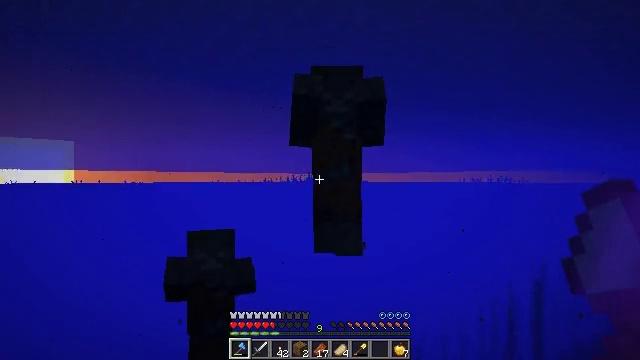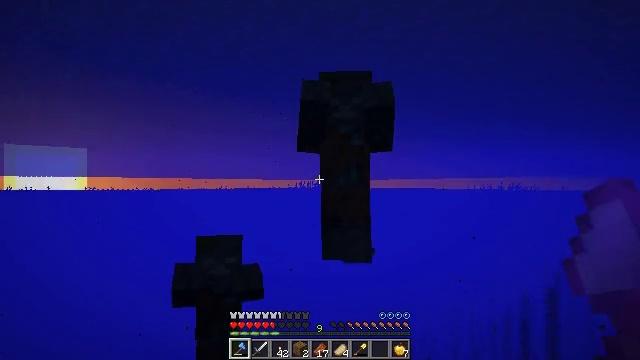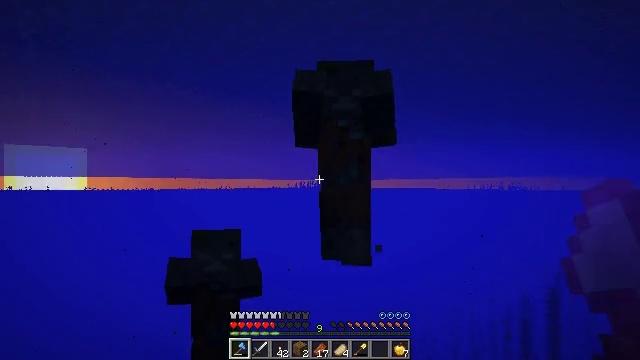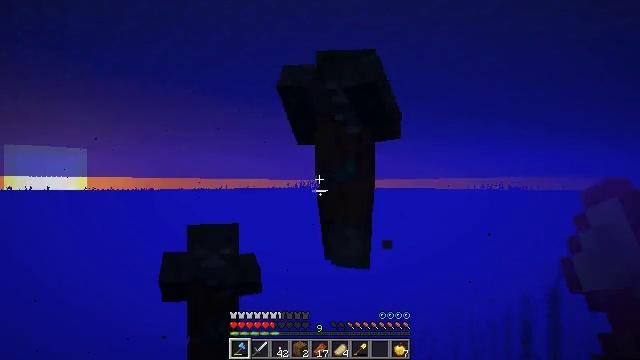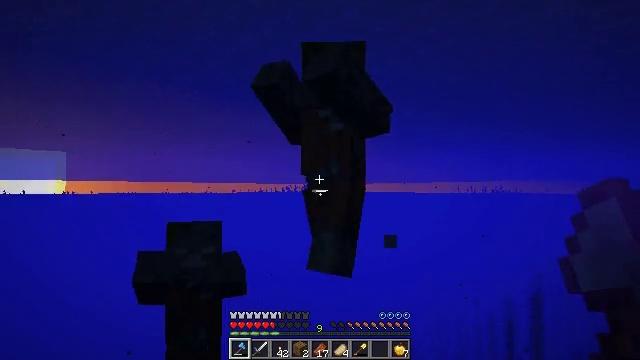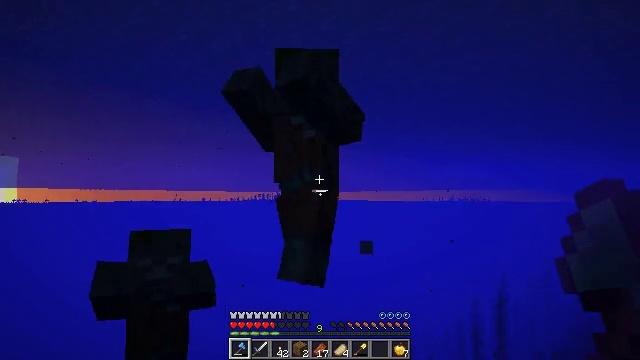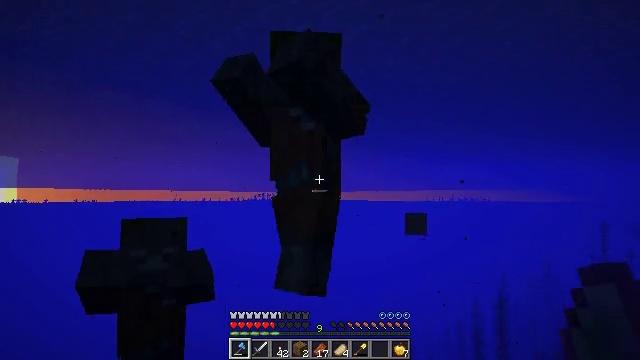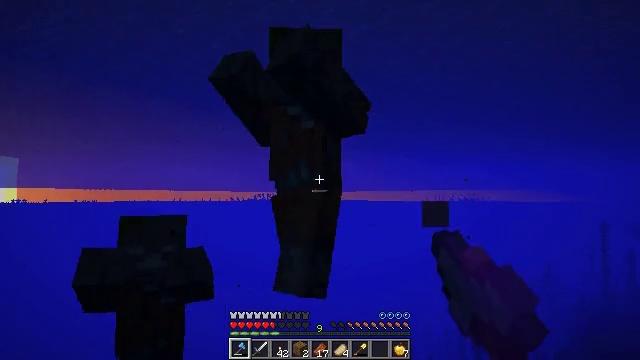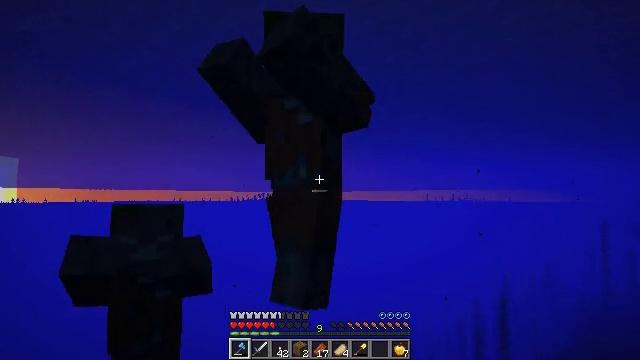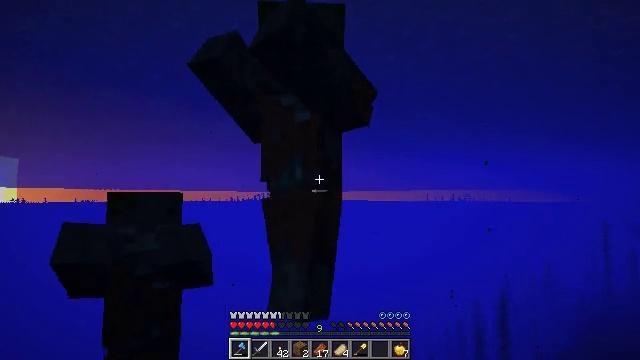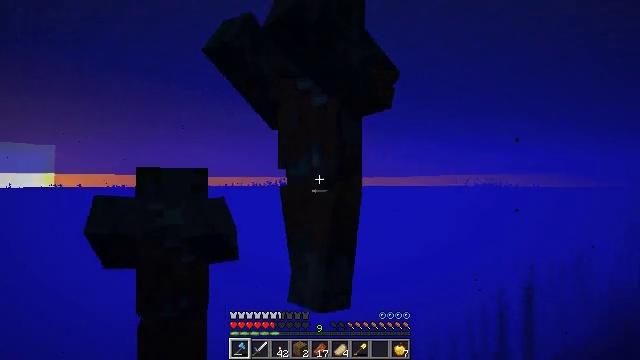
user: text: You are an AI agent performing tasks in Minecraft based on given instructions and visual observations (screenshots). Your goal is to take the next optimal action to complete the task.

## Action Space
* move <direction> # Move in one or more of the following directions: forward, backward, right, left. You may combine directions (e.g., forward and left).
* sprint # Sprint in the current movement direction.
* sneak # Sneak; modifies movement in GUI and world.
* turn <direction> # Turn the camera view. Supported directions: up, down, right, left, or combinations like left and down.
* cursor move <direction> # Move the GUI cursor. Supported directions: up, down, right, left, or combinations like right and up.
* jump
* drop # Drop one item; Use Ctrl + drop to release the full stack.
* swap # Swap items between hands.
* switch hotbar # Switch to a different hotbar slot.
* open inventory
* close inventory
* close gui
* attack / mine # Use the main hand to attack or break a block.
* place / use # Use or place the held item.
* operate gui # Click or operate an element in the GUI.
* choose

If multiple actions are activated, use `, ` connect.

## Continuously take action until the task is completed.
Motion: motion action
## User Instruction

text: Hunt the drowned.
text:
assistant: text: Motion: move forward, turn left and up
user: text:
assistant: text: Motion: move forward
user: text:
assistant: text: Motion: move forward
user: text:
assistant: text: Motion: move forward, turn right
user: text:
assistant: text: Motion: move forward, turn right and up
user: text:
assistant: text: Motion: move forward, attack / mine
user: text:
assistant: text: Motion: move forward, attack / mine
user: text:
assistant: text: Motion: attack / mine
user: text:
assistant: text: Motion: move back
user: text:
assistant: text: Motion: move back, turn left and down
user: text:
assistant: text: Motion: no_op